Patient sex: M
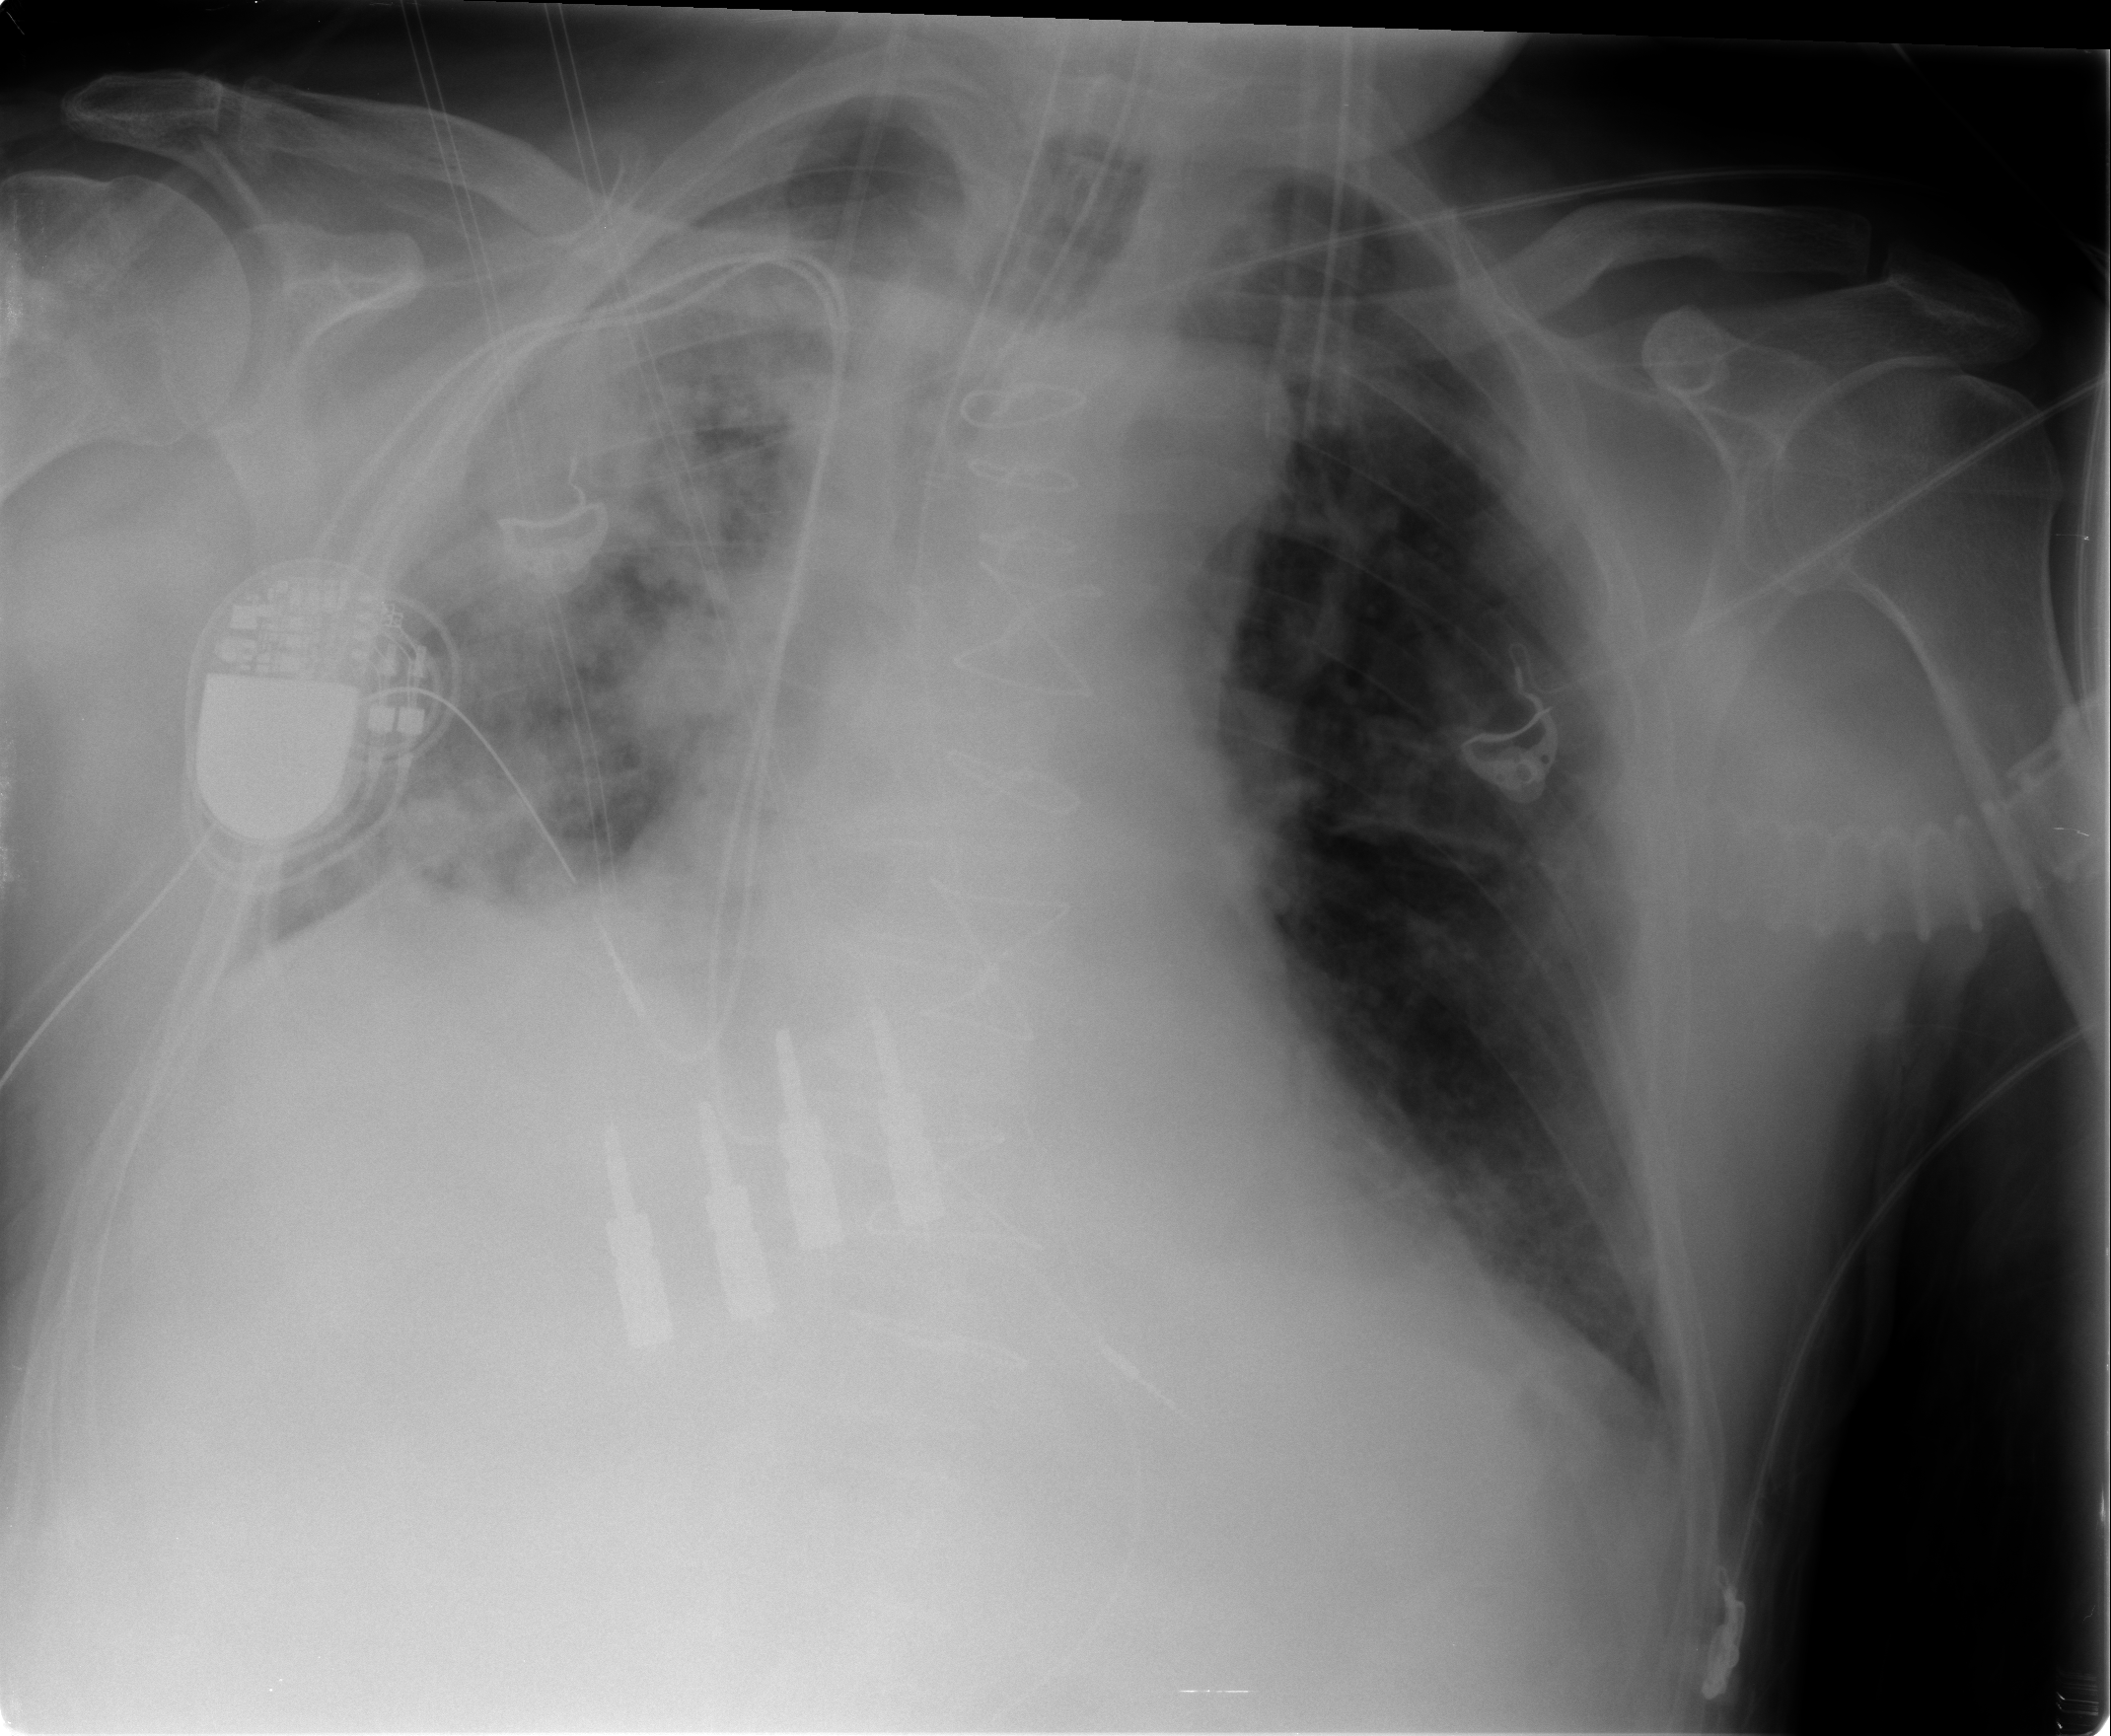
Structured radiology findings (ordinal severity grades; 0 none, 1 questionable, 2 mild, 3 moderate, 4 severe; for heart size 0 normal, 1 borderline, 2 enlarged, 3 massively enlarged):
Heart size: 2
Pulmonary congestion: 0
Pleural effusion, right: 2
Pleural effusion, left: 1
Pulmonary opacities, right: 3
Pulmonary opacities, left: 0
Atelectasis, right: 2
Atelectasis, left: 2